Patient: sex F, age 64
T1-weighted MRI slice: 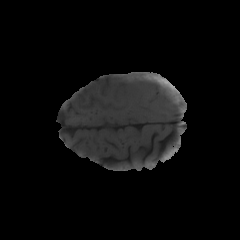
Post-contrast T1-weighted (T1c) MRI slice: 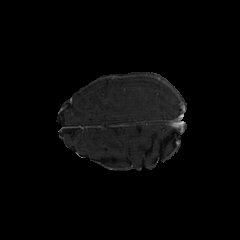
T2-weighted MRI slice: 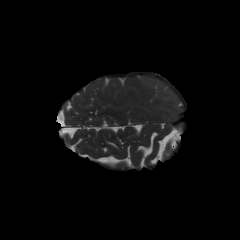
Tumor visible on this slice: yes
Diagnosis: Glioblastoma, IDH-wildtype
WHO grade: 4